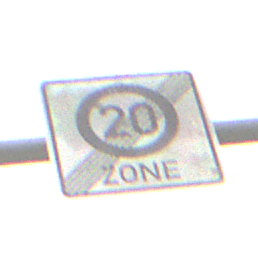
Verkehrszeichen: EndeZone20
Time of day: MorningAfternoon
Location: Outdoor (Suburban)
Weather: Overcast
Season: NotSpecified
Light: Natural